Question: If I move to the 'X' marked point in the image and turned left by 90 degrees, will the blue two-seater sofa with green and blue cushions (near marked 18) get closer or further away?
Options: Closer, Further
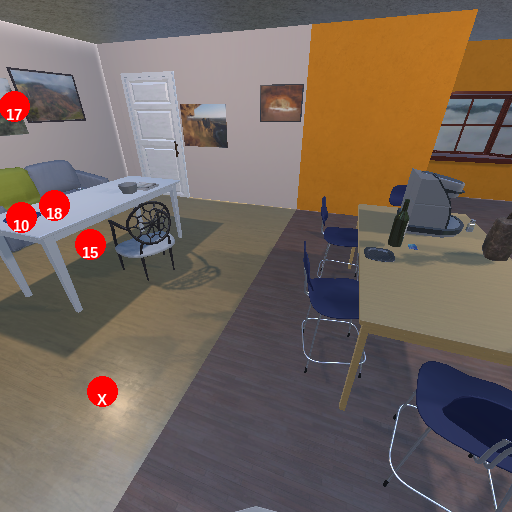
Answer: Closer